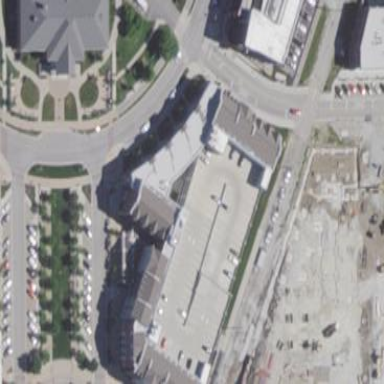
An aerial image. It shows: Multi-storey parking building with concrete surface.